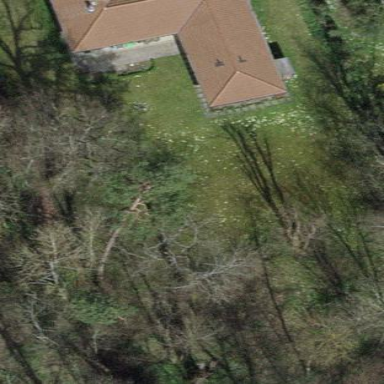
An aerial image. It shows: Garden enclosed by fence.